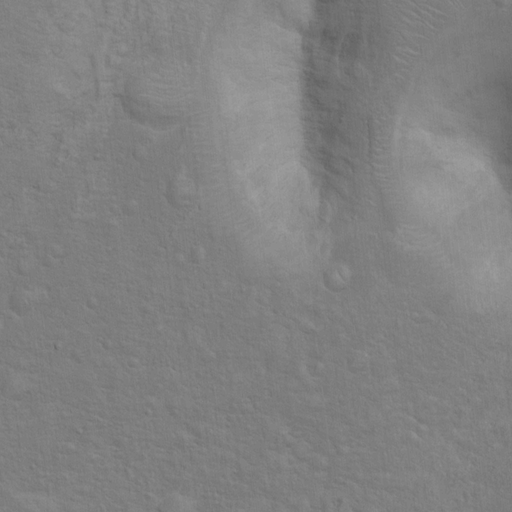
Objects detected: cone, cone